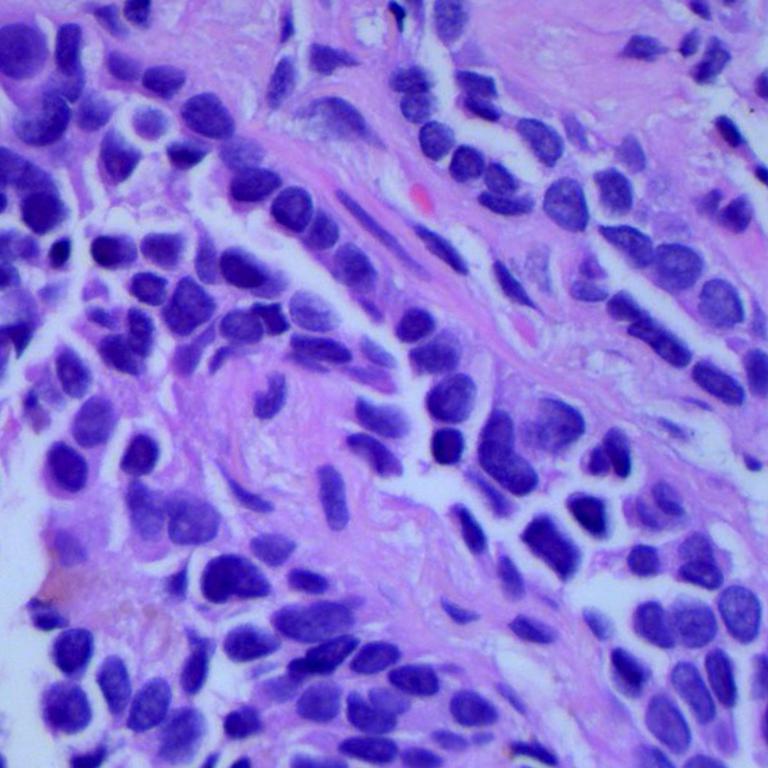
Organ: lung
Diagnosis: adenocarcinomas